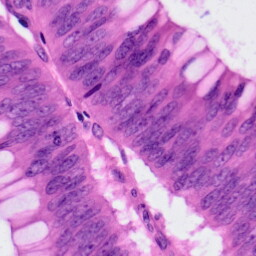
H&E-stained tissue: Colon